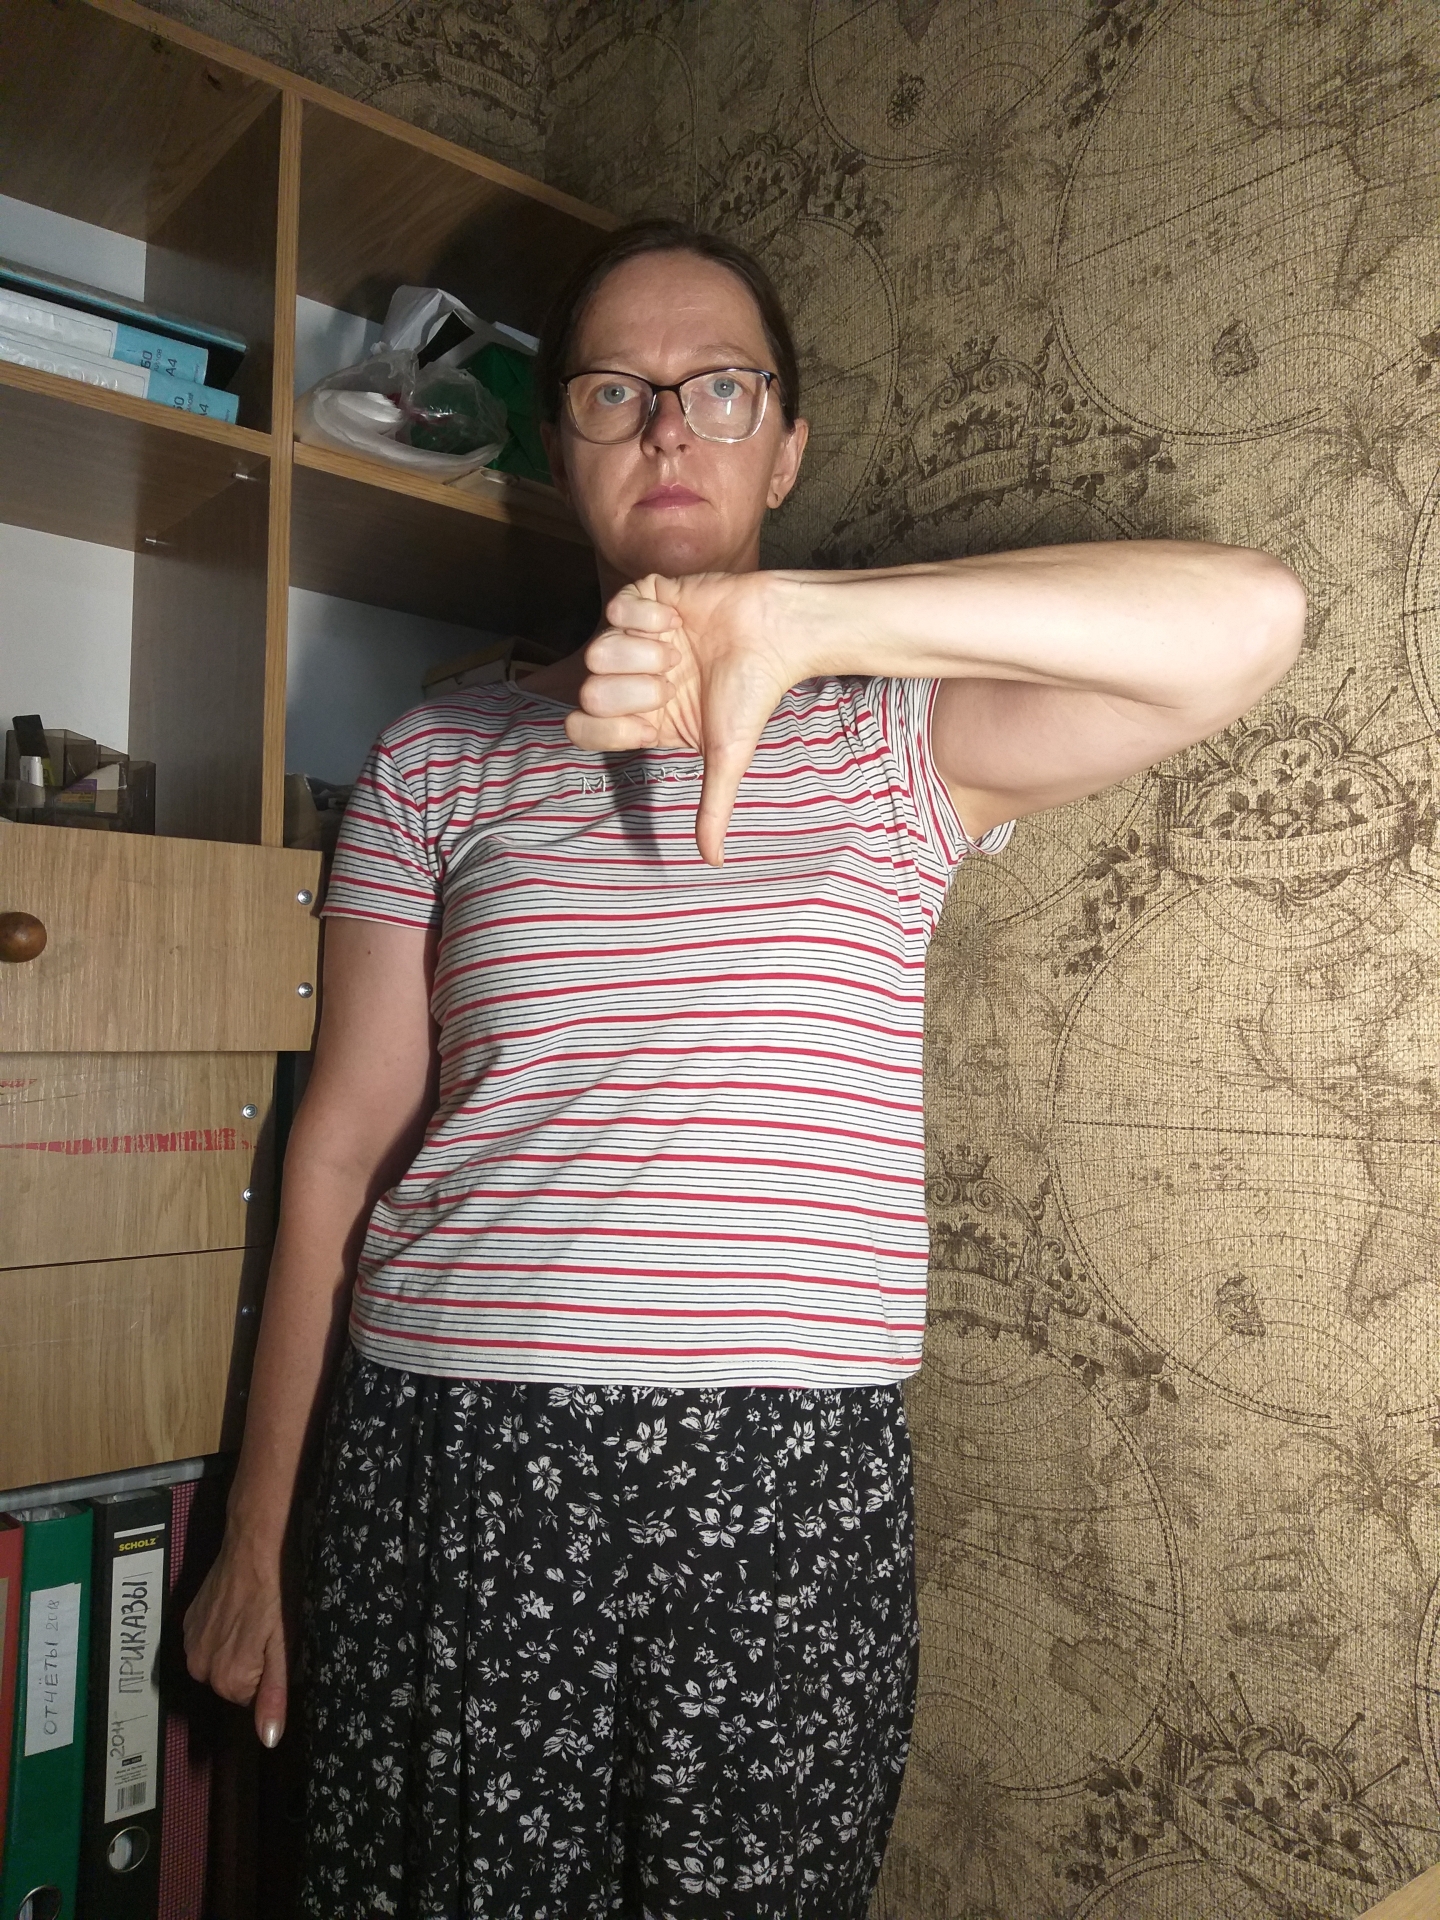
Label: clear